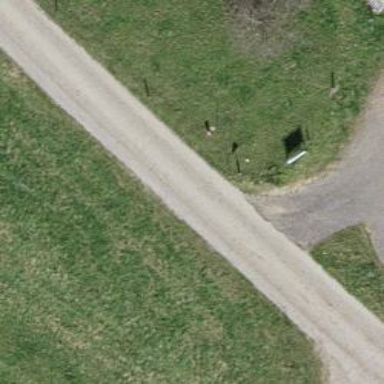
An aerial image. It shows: Unclassified road with asphalt surface.